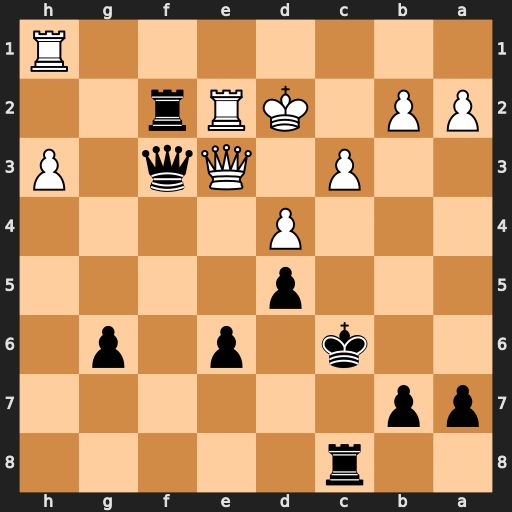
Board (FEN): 2r5/pp6/2k1p1p1/3p4/3P4/2P1Qq1P/PP1KRr2/7R
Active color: b
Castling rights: -
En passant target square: -
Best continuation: Rxe2+ Qxe2 Qxh1 Qxe6+ Kc7